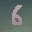
Label: 6